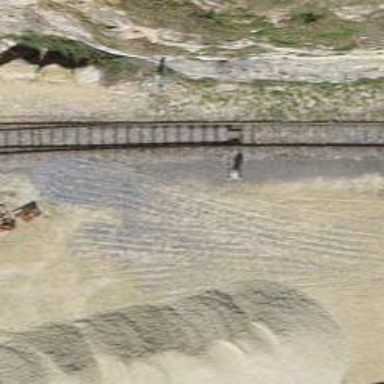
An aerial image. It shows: Railway switch.